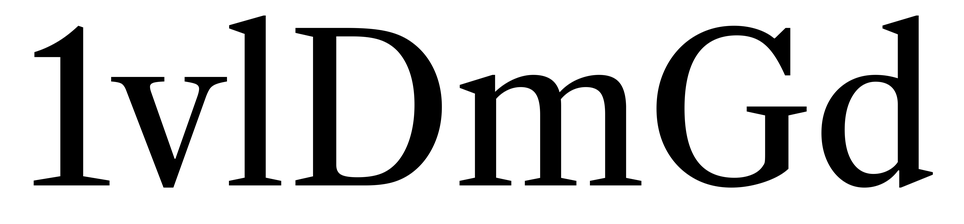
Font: LibreCaslonText_Regular